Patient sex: M
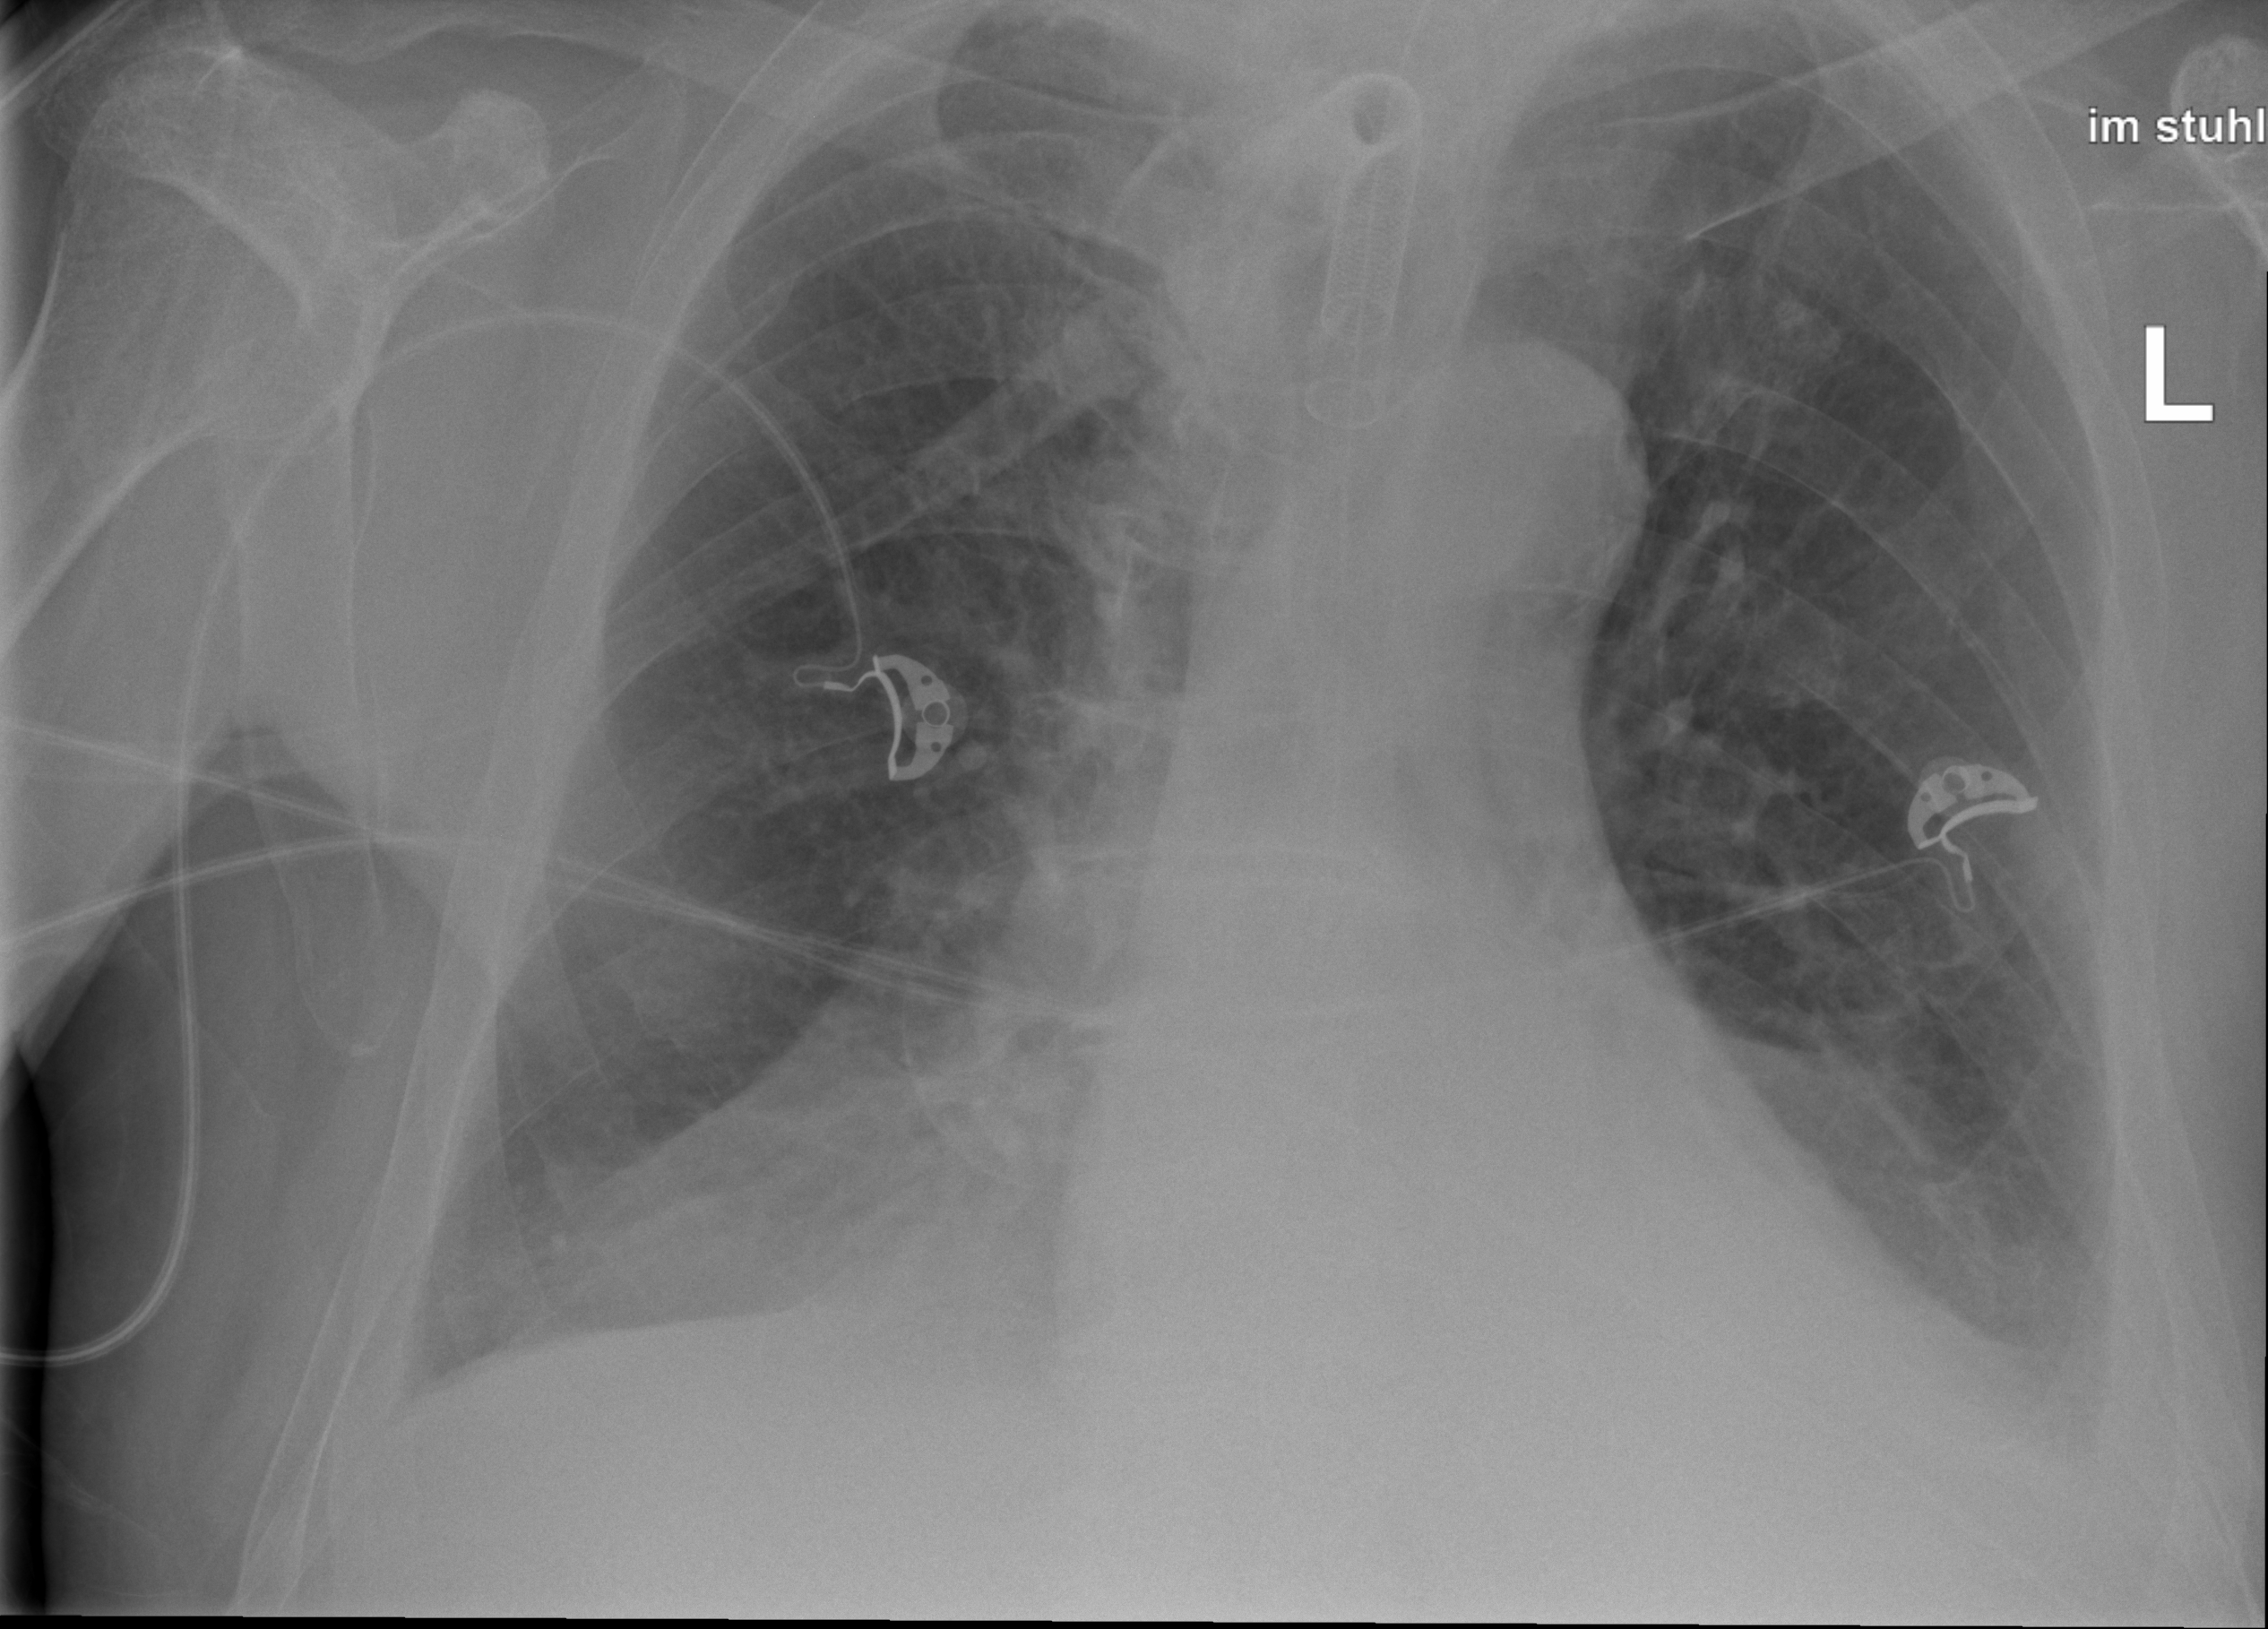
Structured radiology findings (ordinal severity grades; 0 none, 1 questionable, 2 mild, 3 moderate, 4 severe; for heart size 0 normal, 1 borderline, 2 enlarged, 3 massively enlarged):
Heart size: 0
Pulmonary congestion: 2
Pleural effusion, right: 1
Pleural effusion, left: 2
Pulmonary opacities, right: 1
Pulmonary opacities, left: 0
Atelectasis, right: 3
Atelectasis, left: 2